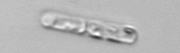
Label: Dactyliosolen_fragilissimus